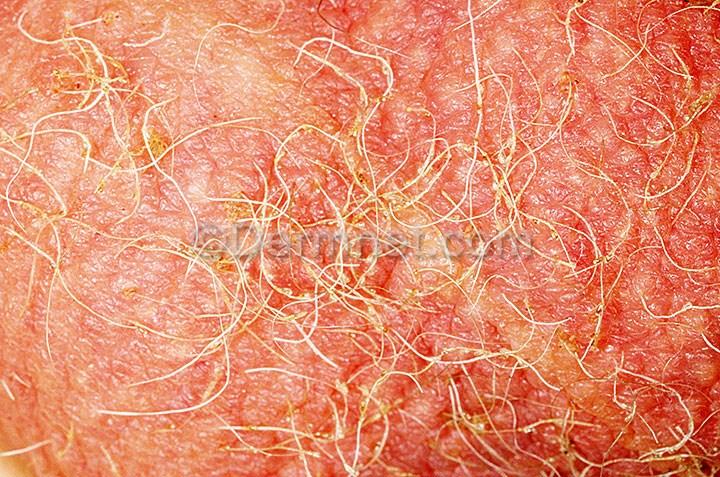
Disease: Scabies Lyme Disease and other Infestations and Bites